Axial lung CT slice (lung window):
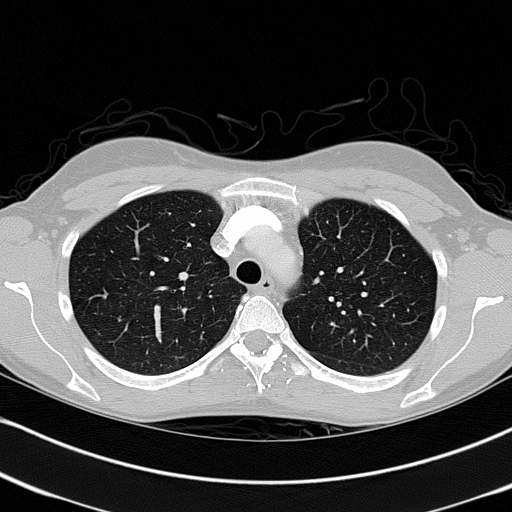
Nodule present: no